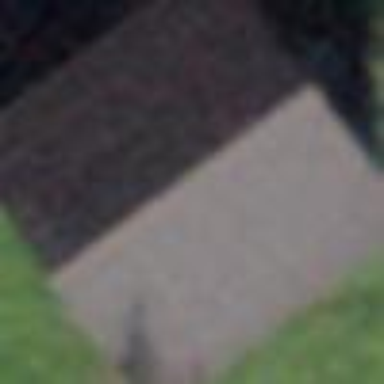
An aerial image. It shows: Rural barn.